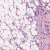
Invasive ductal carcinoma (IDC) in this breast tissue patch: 1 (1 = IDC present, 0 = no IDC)